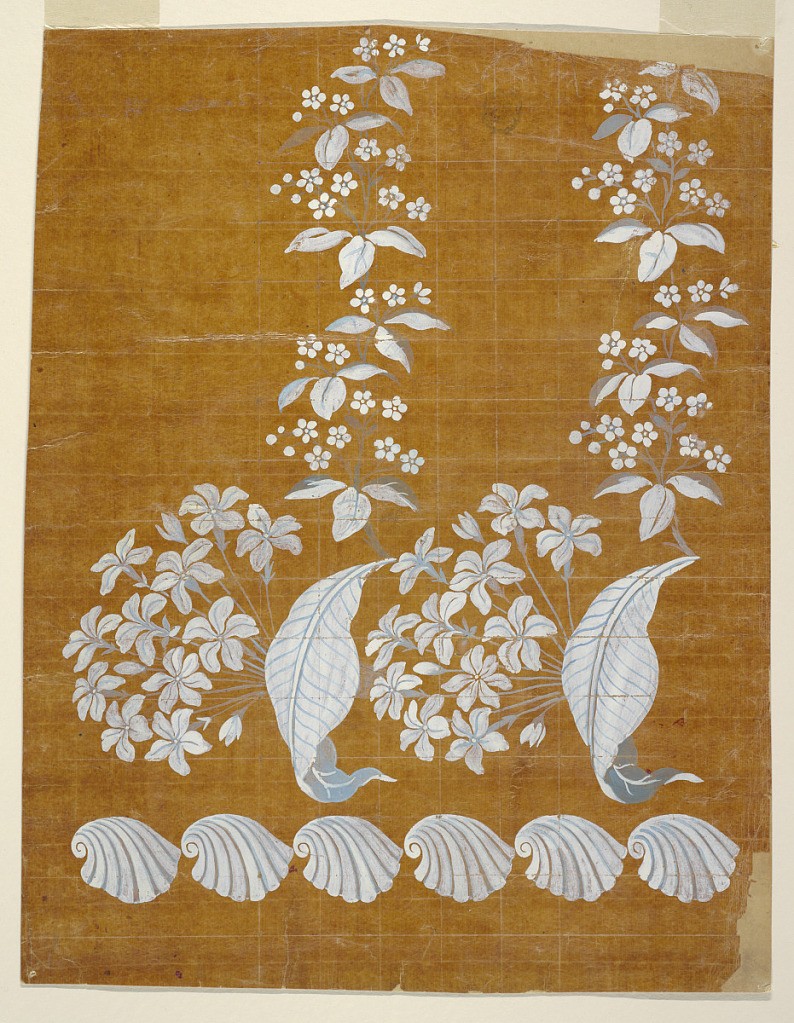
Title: Design for a Woven Fabric of the "Fabrique de St. Ruf"
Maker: Fabrique de Saint Ruf, Lyon, France
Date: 1800–1825
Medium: Brush and blue, white, and purple gouache, impressed squaring lines on oily tracing paper
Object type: Drawing
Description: A row of six shells is shown at the bottom. Vertically disposed boughs with blossoms and leaves rise over it. They rise from behind buyynches of flowers, obliquely dispersed. The ends of the stems are hidden by very large leaves hanging from the end of the boughs. Two motif units are shown.